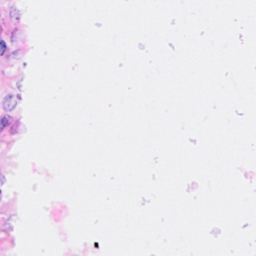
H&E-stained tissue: Breast